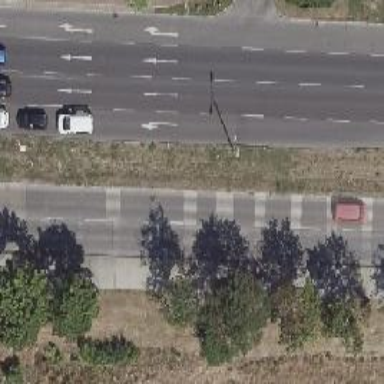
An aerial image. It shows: Avenue lined with deciduous broadleaved trees.